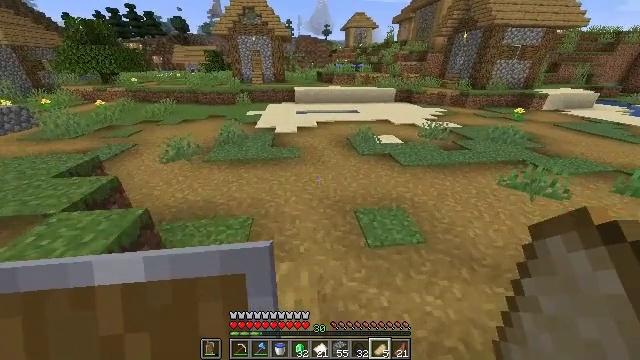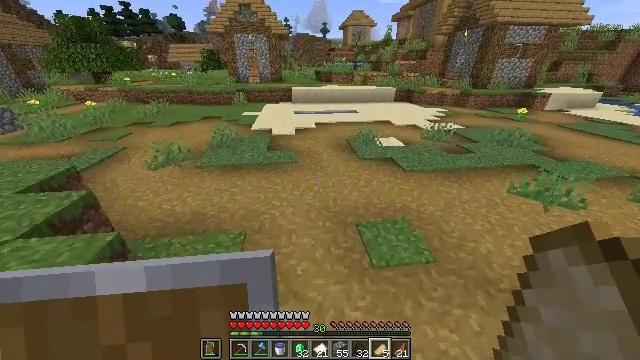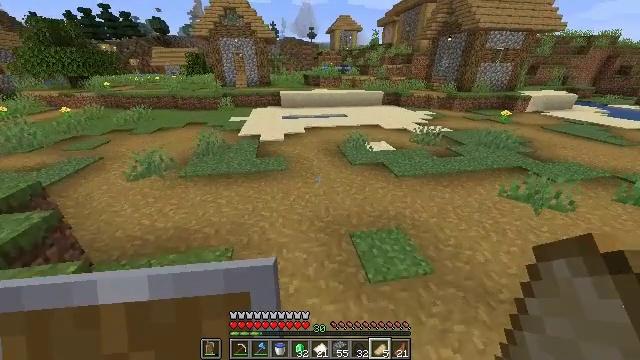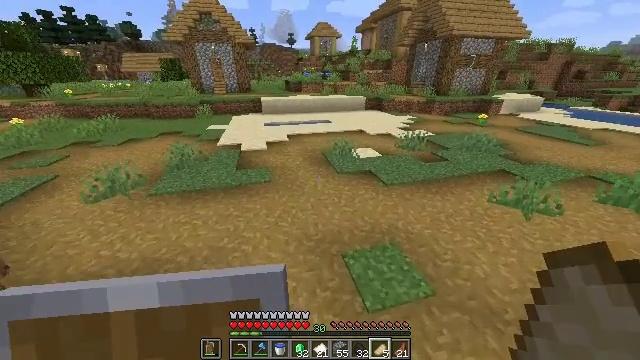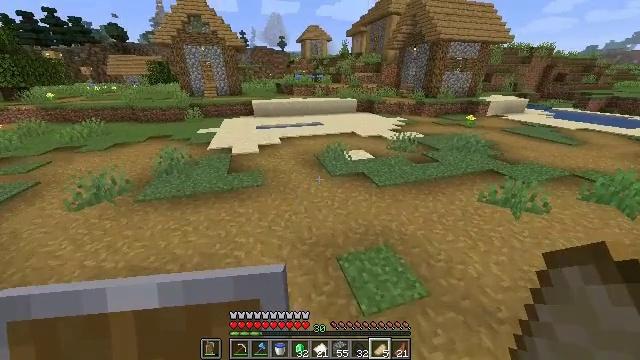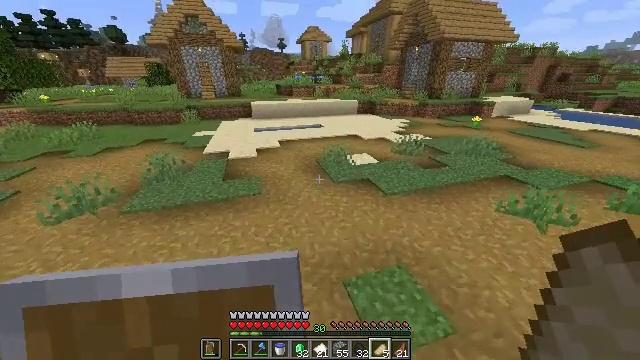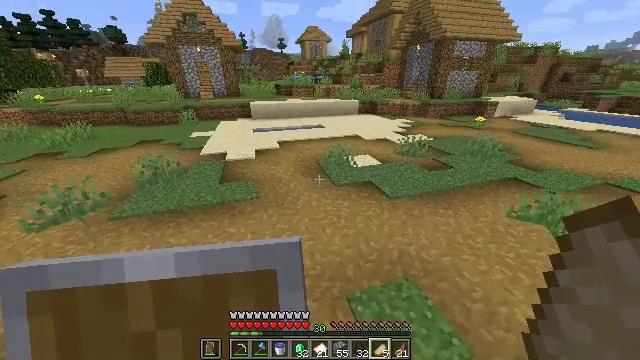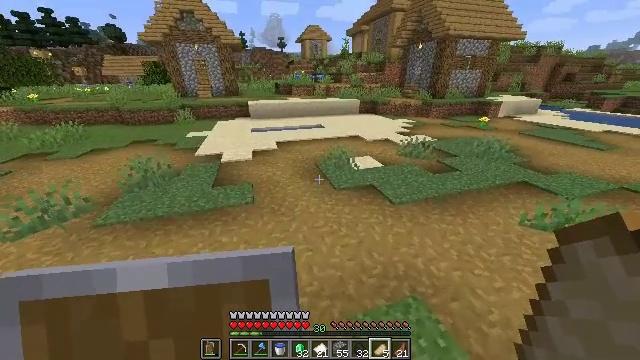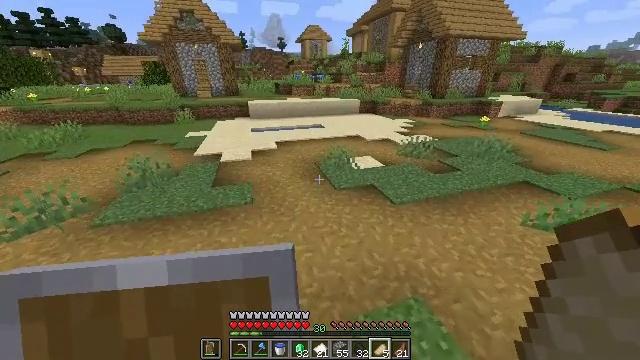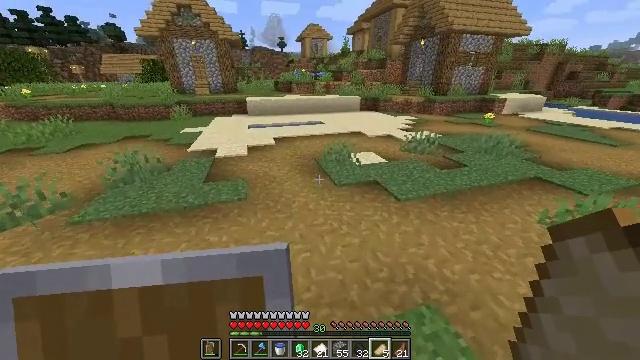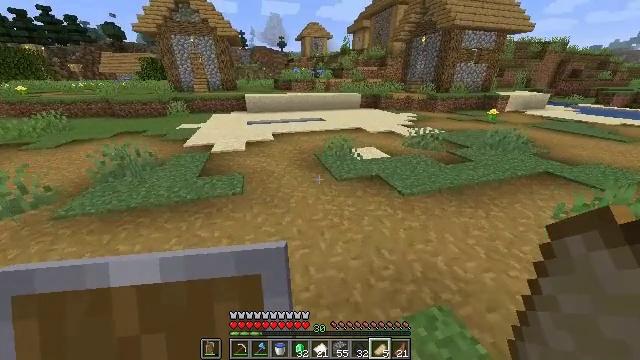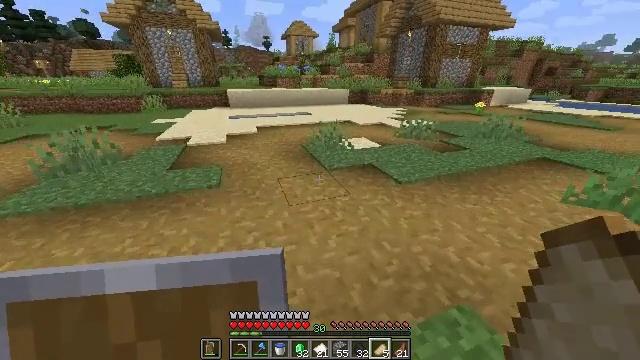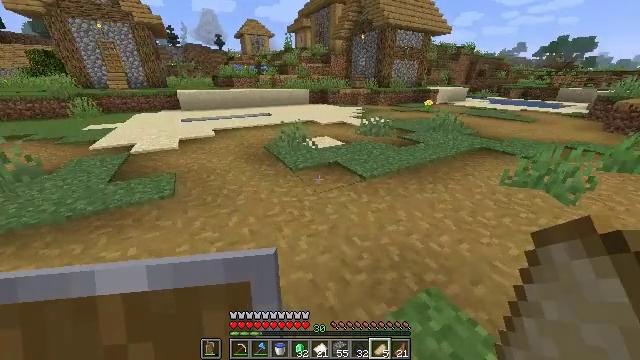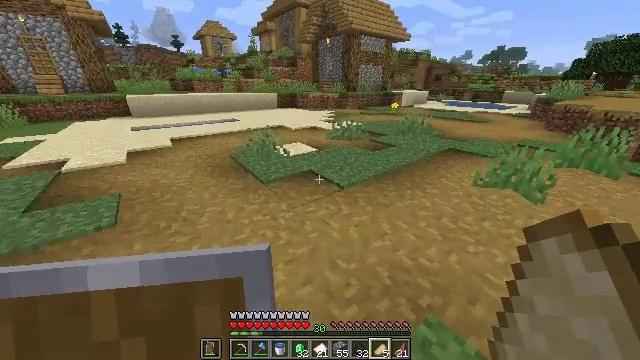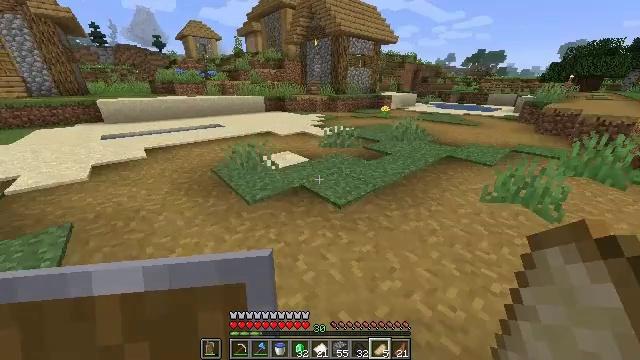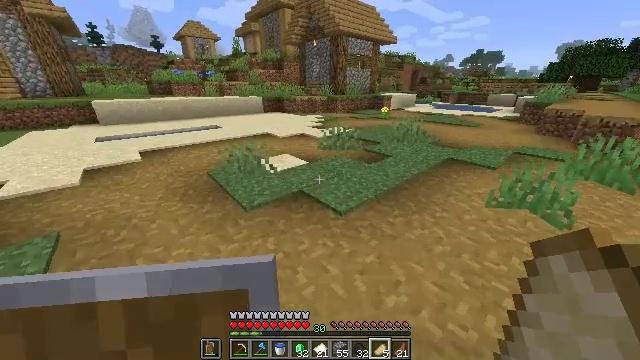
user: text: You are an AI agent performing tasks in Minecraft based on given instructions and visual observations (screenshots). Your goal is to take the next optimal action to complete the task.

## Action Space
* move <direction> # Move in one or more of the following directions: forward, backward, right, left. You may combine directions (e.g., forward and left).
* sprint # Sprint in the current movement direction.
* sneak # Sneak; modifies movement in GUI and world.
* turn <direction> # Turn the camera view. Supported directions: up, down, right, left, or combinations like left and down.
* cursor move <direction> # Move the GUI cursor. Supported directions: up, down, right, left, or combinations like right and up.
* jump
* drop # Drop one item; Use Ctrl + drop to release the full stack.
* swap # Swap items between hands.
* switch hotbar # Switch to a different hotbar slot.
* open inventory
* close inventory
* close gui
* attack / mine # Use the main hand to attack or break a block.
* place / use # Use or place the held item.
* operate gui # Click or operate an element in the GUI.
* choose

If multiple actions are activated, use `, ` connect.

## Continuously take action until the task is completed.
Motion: motion action
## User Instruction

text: Hunt animals.
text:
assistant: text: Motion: move forward
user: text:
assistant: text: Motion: move forward, turn right
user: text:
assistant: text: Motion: move forward, turn right and up
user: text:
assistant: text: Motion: move forward, turn right
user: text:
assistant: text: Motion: move forward
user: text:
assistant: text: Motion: move forward
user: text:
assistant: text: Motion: move forward
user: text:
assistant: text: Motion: move forward
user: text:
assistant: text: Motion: move forward
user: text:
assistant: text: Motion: move forward
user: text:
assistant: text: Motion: move forward, turn right
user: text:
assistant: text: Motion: move forward, turn right
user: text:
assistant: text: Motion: move forward, turn right
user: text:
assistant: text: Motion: move forward, turn right
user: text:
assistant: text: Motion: move forward
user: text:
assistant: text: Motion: move forward, turn right
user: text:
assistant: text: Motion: move forward
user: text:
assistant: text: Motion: move forward
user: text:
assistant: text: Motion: move forward
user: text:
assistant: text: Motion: move forward
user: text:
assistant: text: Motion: move forward
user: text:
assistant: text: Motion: move forward
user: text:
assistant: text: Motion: move forward
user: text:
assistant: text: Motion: move forward
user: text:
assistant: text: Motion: move forward
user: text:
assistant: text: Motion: move forward, turn right
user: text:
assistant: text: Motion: move forward
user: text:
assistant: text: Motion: move forward
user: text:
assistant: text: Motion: move forward
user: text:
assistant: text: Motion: move forward